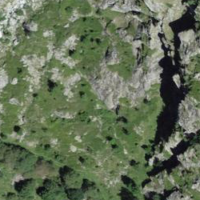
EUNIS habitat code: 32
Species observed at this site:
Vincetoxicum hirundinaria